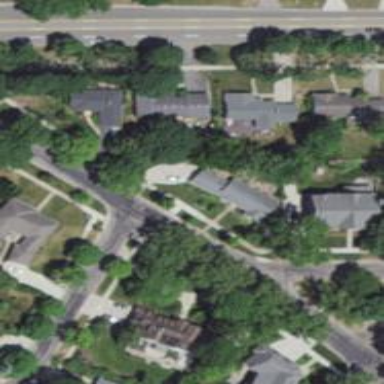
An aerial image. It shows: Unmarked crossing on footway.